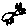
Label: cat